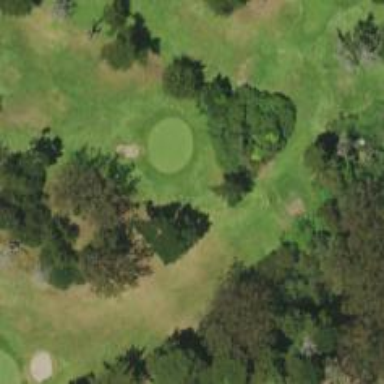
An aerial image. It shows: View of golf hole.